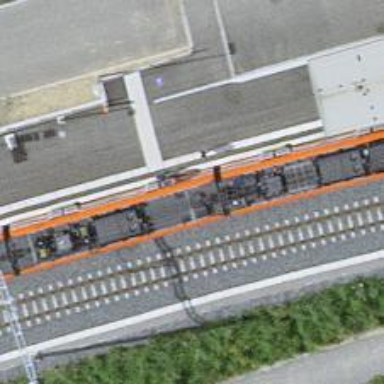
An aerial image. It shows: Stop for light rail public transport at railway station.